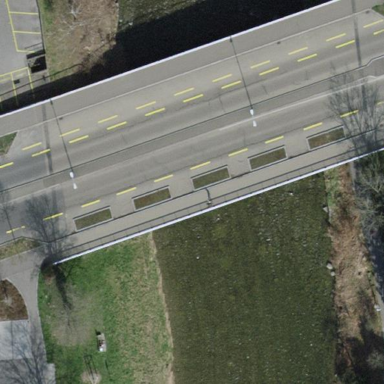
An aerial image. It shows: Bridge with beam structure.